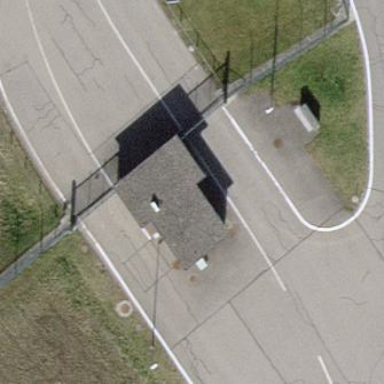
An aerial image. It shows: Transportation building.